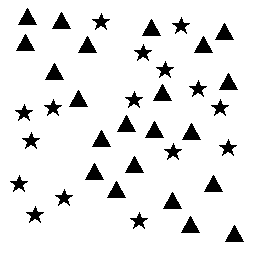
Squares: 0
Triangles: 22
Stars: 16
Total shapes: 38